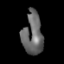
Tissue: lung
Cell type: Epithelial cells
Senescence score: 0.2252
Nuclear area (px): 803
Mean DAPI intensity: 104.015